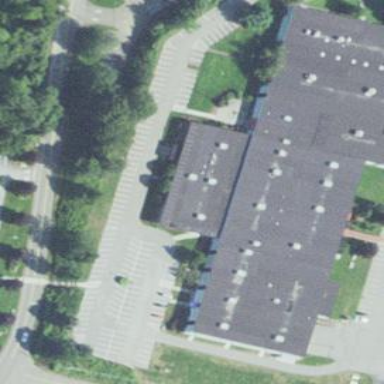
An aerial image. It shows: Building with flat roof.